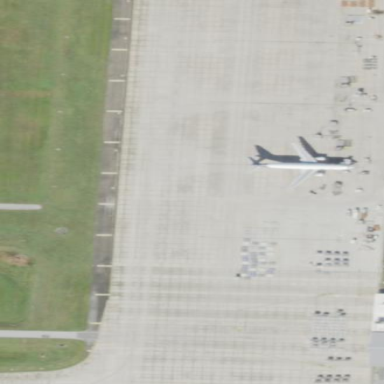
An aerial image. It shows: Apron at the airport.